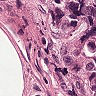
Metastatic tissue present: yes